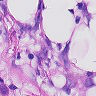
Metastatic tissue present: yes